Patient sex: F
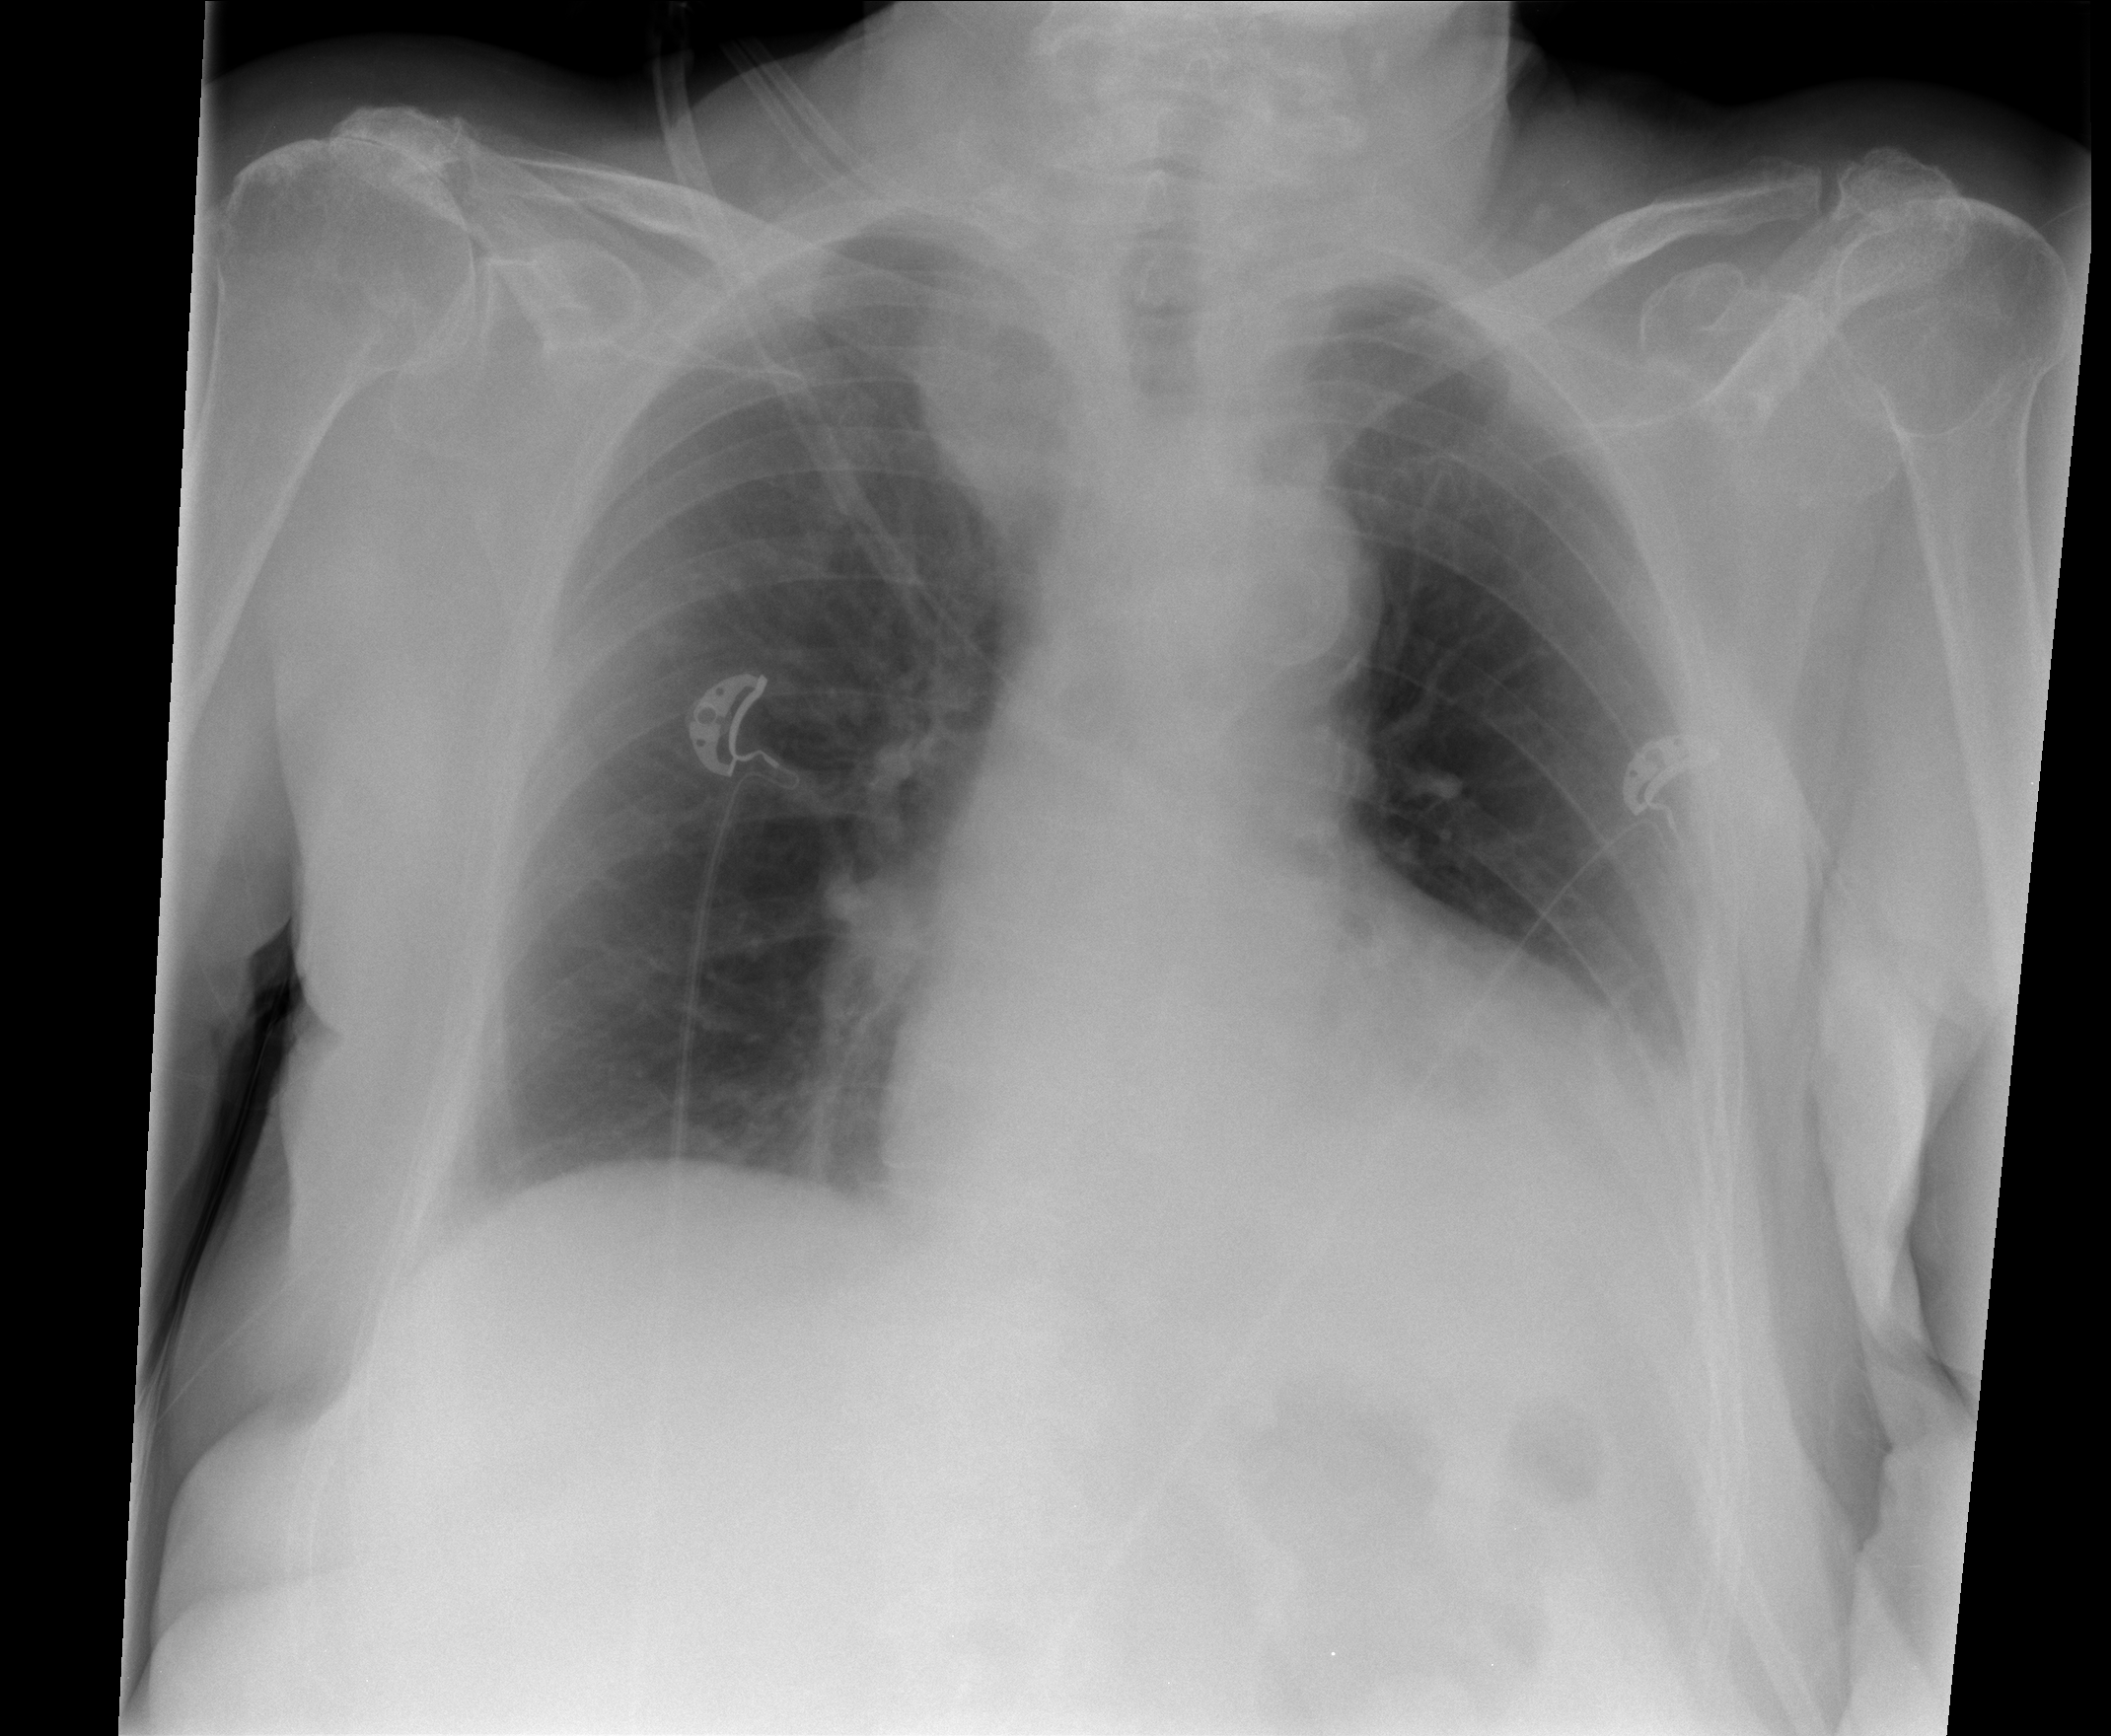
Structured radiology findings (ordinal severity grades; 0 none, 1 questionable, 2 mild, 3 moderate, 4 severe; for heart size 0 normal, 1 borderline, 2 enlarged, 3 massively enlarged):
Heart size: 2
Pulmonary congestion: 0
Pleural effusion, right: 1
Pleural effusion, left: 2
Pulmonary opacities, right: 0
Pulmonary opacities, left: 0
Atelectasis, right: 0
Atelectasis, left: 0